Question: would you have any idea why my red alert message is split into 2 blocks? I'd like it to be one block under the main message field. See <URL>
Many thanks

HTML
'''
<div id="contactwrapper">
<div class="block clear">
<div class="block-left">
<h1>Nous contacter</h1>
<div id="addressbox">
<h3>CENTRE DE dfd</h3>
<p>3, rdsfr</p>
<p> L5341 dfsf (Luxembourg)</p>
<ul id="contact">
<li><i class="icon-phone-sign blue"></i> +352 691 123.456</li>
<li><i class="icon-envelope blue"> </i><a href="javascript:sendAnnotatedMailTo('contact','dfs','lu','Contact via blondiau.lu','')">contact@dfdsf.lu</a></li>
<li><i class="icon-map-marker blue"></i><a href="http://goo.gl/maps/w2" target="_blank"> Plan d'acces</a></li>
</ul>
</div> <!-- End DIV addressbox -->
</div> <!-- End DIV block-left -->
<div class="block-right"> <h1>Formulaire de contact</h1>
<!-- CONTACT FORM-->
<div class="contact-form">
<form id="contactfrm" method="post" class="clearfix">
<div class="clearfix">
<input id="name" name="name" placeholder="Nom" type="text" value="">
<input id="email" name="email" placeholder="Email" type="email" value="">
</div>
<textarea id="message" name="message" placeholder="Message et coordonnees"></textarea>
<input type="submit" value="Envoyer" name="submit">
<p class="success" style="display:none">Votre message a bien ete envoye! Merci</p>
<p class="error" style="display:none;">E-mail not valid et/ou message vide</p>
</form>
</div><!-- /.contact-form -->
</div> <!-- End DIV block-right -->
</div> <!-- End DIV Block -->
</div> <!-- End DIV Contactwrapper -->
'''
CSS
'''
#contactwrapper {
margin-top: 30px;
padding-bottom: 30px;
position: relative;
display: block;
margin-right: auto;
margin-left: auto;
width: 980px;
background: #fff;
-webkit-box-shadow: 0px 0px 10px 2px #e0e0e0;
-moz-box-shadow: 0px 0px 10px 2px #e0e0e0;
box-shadow: 0px 0px 10px 2px #e0e0e0;
}
.block-left {
float: left;
box-sizing: border-box;
width: 50%;
padding-right: 20px;
}
.block-right {
float: right;
box-sizing: border-box;
width: 50%;
overflow: hidden;
}
.block {
display: block;
margin-right: auto;
margin-left: auto;
clear: both;
box-sizing: border-box;
padding-left: 20px;
padding-right: 20px;
width: 100%;
overflow: hidden;
}
.contact-form input[type=text] {
float: left;
width: 200px;
}
.contact-form input[type=email] {
float: right;
width: 200px;
}
.contact-form input[type=submit] {
float: right;
}
.contact-form textarea {
float: left;
height: 70px;
margin-bottom: 10px;
margin-top: 20px;
width: 100%;
}
/*************************************************************
/*************************************************************
* FORMS
*************************************************************/
form label { cursor: pointer }
form textarea,
form input[type=text],
form input[type=password],
form input[type=email] {
background: #d5d5d5 url('../images/form-bg.png') left top repeat-x;
border-top: 1px solid transparent;
border-right: 1px solid #d2d2d2;
border-bottom: 1px solid transparent;
border-left: 1px solid #d2d2d2;
color: #7c7c7c;
font-family: 'Arial', sans-serif;
padding: 6px 8px;
resize: none;
}
form input:focus,
form textarea:focus {
background: #d5d5d5 none;
border: 1px solid red;
outline: none;
}
form input[type=submit] {
background: #0064C4 url('../images/form-caret.png') right center no-repeat;
border: 0;
color: #fff;
cursor: pointer;
font-family: 'Arial', sans-serif;
font-size: 14px;
font-weight: normal;
padding: 8px 50px;
text-transform: uppercase;
}
.success
{
display:none;
display: block;
margin: auto;
width: 100%;
overflow: hidden;
text-align:center;
font-size: 14px;
font-weight: 600;
color: #fff;
letter-spacing: 1px;
padding-top: 3px;
padding-bottom: 3px;
background: #99CB97;
}
.error
{
display:none;
display: block;
background:#EF6666;
display:inline;
padding: 3px 10px 3px 10px;
top: 10px;
}
'''
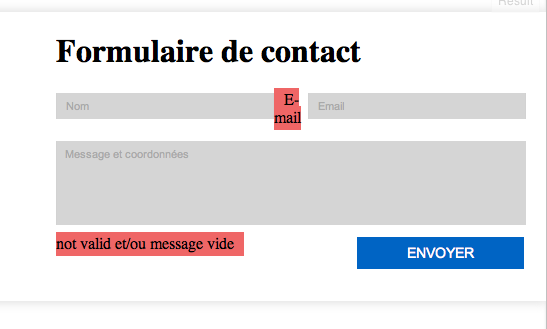
Answer: check the js fiddle
<URL>
'''
.error
{
display:none;
display: block;
background:#EF6666;
display:inline;
top: 72px;
position:absolute;
}
'''